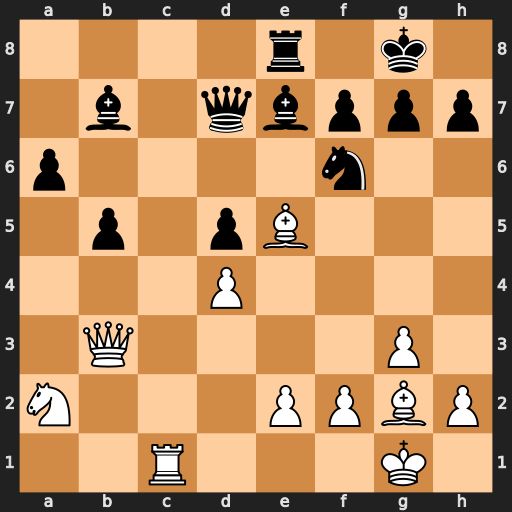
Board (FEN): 4r1k1/1b1qbppp/p4n2/1p1pB3/3P4/1Q4P1/N3PPBP/2R3K1
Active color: w
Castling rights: -
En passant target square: -
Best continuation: Rc7 Qxc7 Bxc7